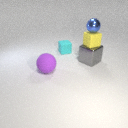
small cyan rubber cube to the right of large purple rubber sphere